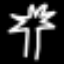
Label: palm tree